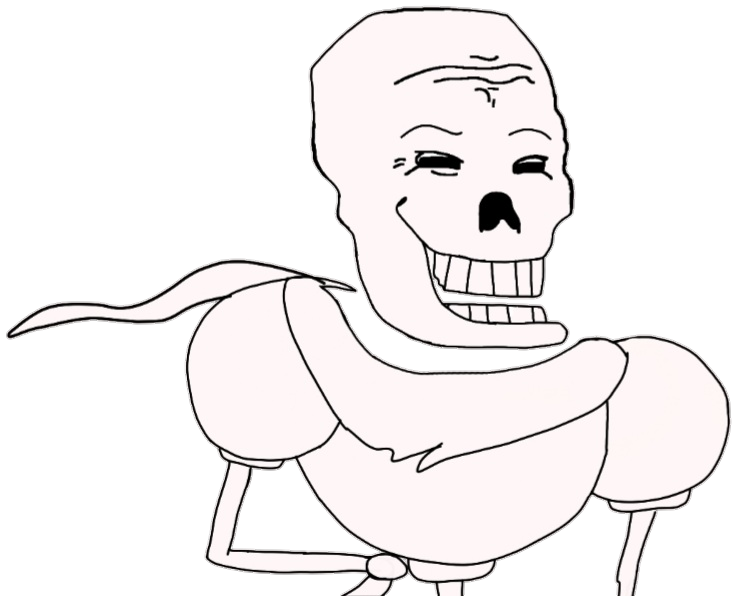
Label: 5_Smugjak